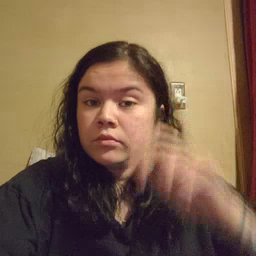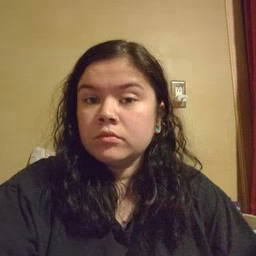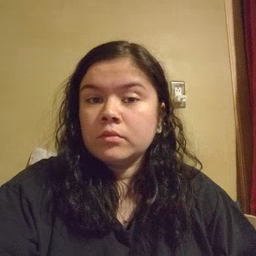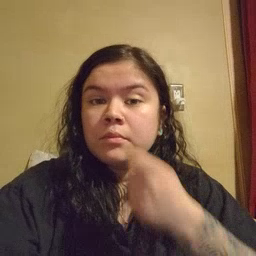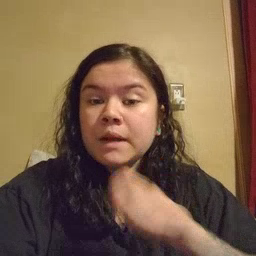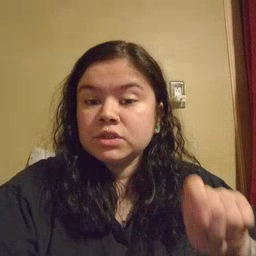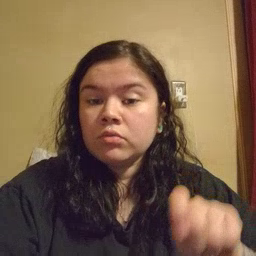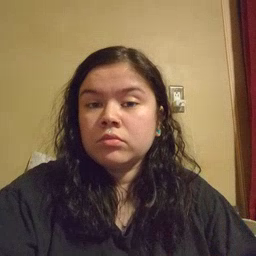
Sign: pencil